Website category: sports
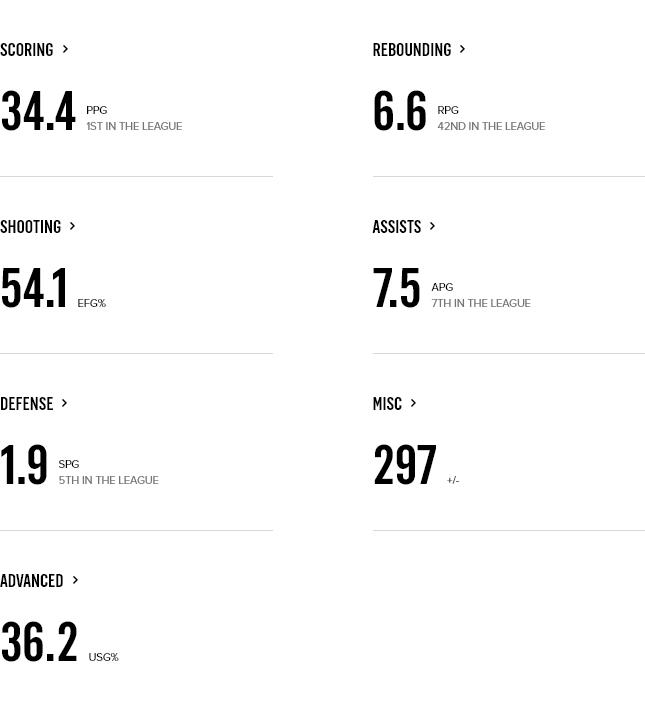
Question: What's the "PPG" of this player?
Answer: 34.4

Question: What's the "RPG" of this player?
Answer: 6.6

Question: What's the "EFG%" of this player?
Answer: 54.1

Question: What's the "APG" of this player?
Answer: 7.5

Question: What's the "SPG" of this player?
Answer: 1.9

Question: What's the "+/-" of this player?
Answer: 297

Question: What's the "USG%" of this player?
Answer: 36.2

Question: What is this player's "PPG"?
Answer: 34.4

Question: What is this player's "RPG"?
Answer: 6.6

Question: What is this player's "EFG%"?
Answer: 54.1

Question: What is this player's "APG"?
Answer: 7.5

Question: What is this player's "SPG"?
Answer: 1.9

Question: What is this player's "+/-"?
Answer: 297

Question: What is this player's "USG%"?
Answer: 36.2

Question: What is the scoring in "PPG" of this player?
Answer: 34.4

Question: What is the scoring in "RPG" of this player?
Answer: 6.6

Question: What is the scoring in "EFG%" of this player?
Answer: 54.1

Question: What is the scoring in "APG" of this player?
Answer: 7.5

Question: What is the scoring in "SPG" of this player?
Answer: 1.9

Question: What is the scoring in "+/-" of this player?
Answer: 297

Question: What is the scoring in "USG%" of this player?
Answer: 36.2

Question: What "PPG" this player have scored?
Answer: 34.4

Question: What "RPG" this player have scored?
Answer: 6.6

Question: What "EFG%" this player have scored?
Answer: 54.1

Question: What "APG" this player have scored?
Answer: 7.5

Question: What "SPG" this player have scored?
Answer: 1.9

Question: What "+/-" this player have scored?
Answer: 297

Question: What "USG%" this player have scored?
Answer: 36.2

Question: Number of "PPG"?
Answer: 34.4

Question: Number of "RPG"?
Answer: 6.6

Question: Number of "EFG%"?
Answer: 54.1

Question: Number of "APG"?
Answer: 7.5

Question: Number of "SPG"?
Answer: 1.9

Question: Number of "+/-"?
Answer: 297

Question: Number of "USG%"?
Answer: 36.2

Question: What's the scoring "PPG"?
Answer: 34.4

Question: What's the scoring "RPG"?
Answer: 6.6

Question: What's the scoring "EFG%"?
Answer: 54.1

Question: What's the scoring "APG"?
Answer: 7.5

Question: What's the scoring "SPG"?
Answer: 1.9

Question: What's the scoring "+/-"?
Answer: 297

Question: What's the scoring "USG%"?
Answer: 36.2